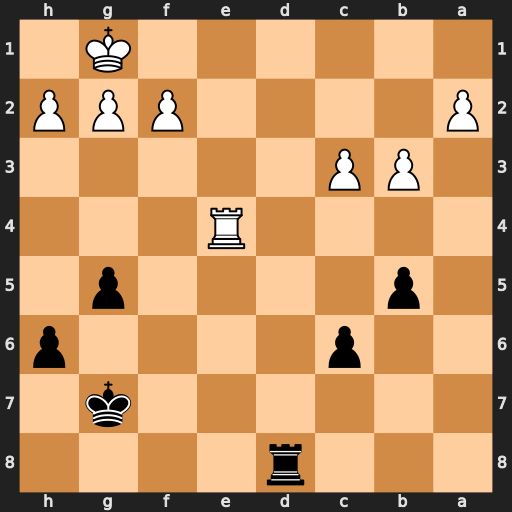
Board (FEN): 3r4/6k1/2p4p/1p4p1/4R3/1PP5/P4PPP/6K1
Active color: b
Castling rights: -
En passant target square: -
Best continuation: Rd1+ Re1 Rxe1#